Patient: sex F, age 32
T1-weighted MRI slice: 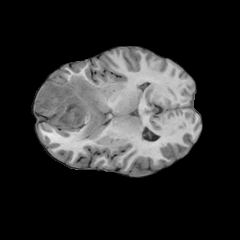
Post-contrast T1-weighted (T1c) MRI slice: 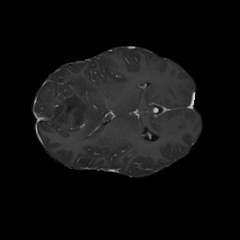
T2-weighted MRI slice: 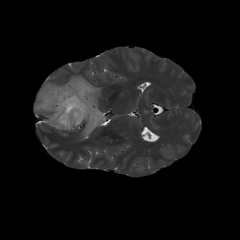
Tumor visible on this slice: yes
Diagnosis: Astrocytoma, IDH-mutant
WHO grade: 3